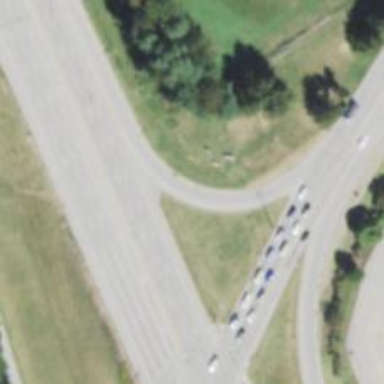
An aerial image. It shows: Trunk link highway with asphalt surface.